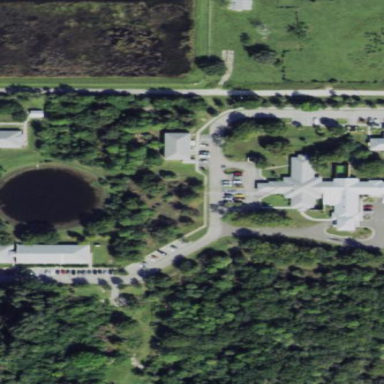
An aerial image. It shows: Healthcare facility identified as hospital.